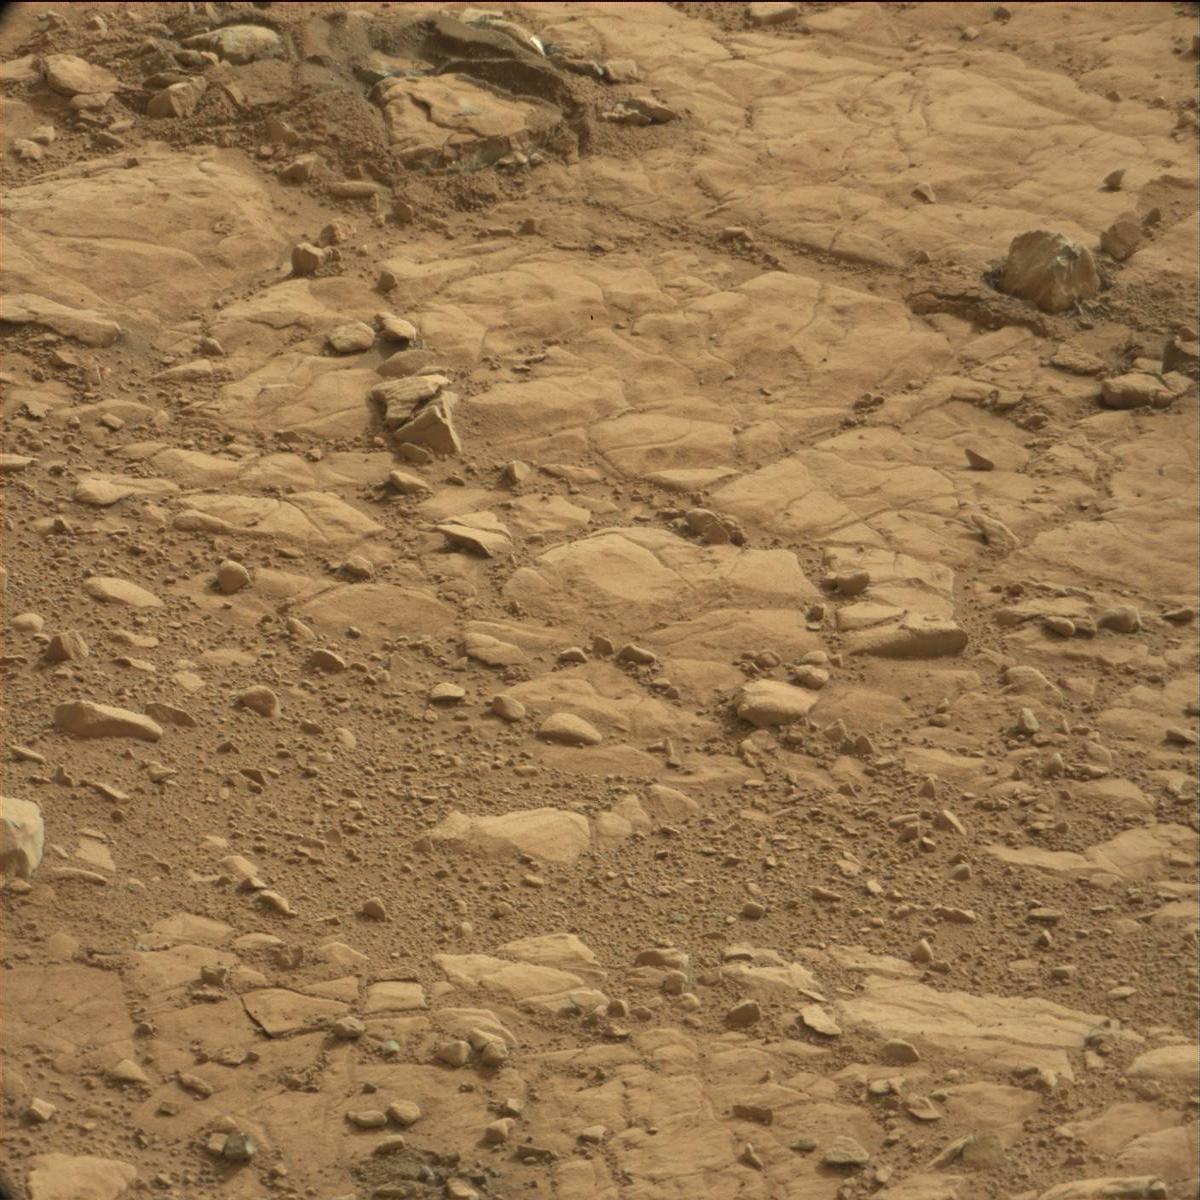
Terrain classes present: Bedrock, Sand / Soil